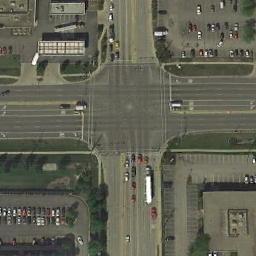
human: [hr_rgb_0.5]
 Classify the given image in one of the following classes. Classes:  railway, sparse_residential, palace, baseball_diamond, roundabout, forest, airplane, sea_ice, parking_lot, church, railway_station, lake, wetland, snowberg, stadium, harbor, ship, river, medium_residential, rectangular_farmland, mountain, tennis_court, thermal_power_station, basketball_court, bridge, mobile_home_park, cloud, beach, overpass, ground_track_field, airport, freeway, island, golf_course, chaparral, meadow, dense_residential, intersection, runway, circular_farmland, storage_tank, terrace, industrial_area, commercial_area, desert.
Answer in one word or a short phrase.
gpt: intersection